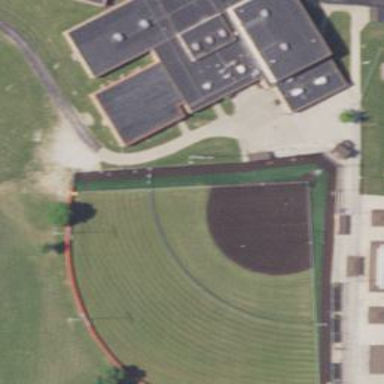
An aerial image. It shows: Baseball pitch with artificial turf for leisure sports.